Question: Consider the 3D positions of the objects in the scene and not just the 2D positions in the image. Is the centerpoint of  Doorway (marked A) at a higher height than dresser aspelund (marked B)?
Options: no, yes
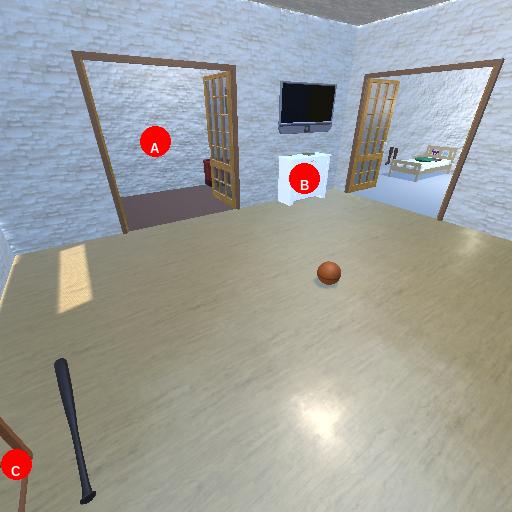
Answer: no